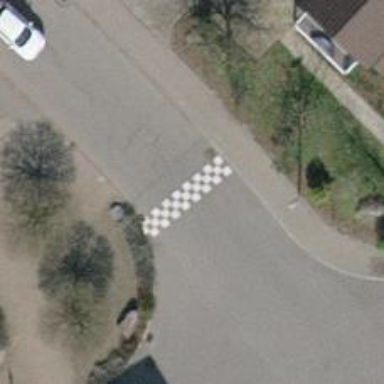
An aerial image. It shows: Traffic calming table.